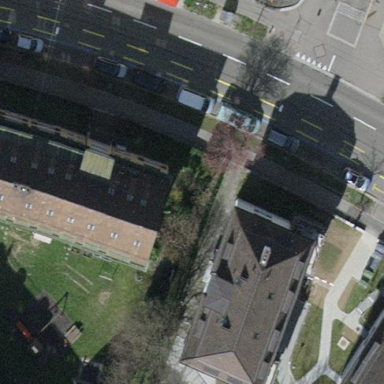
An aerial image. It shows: Apartments housed in building with gambrel roof.